Question: I am use 'navigationviev' with some buttons in 'navigationBar'. I set navigationBar's property 'scrollable' to ''horizontal''. I can grab and move scrollbar line but the buttons still stay on same positions. How to fix this bug?

source:
'''
Ext.define('Example.view.Main', {
extend: 'Ext.NavigationView',
config: {
fullscreen: true,
styleHtmlContent: true,
navigationBar: {
scrollable: 'horizontal',
items: [
{
xtype: 'button',
text: 'btn1'
},
{
xtype: 'button',
text: 'btn2'
},
{
xtype: 'button',
text: 'btn3'
},
{
xtype: 'button',
text: 'btn4'
},
{
xtype: 'button',
text: 'btn5'
},
{
xtype: 'button',
text: 'btn6'
}
]
},
items: [
{
xtype: 'panel',
styleHtmlContent: true,
html: '<h1>Hello!</h1>'
}
]
}
'''
});
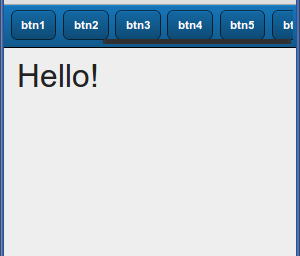
Answer: I don't think adding too much button on navigation bar is good idea and Also I am not sure it's possible to make navigation bar scrollable.
Instead i suggest you to try following style
<URL>
OR
<URL>
OR
<URL>